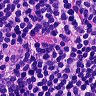
Metastatic tissue present: no